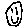
Label: smiley face